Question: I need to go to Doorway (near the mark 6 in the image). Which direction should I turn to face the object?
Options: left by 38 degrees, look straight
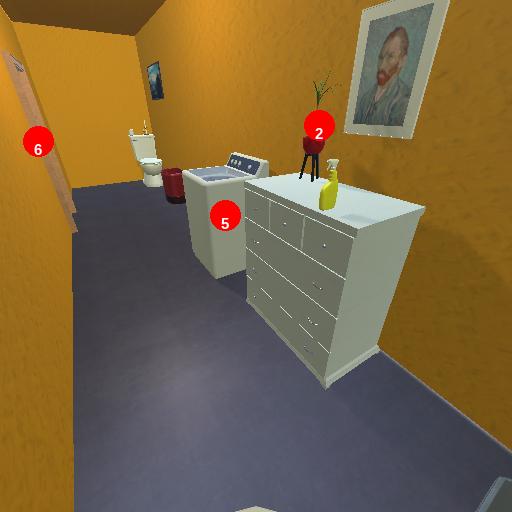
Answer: left by 38 degrees